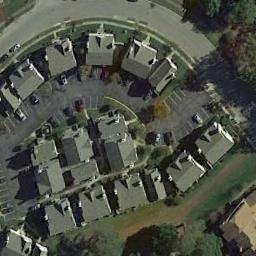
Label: dense_residential